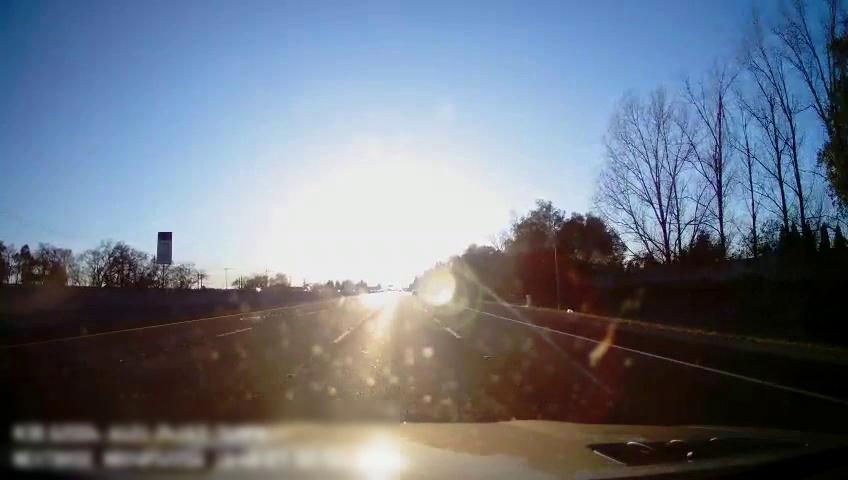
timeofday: Day
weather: Sunny
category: Drivable Space
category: Vehicles | SUV
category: Lanes | Alternate Lane
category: Lanes | Alternate Lane
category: Lanes | Current Lane
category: Lanes | Current Lane
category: Lanes | Alternate Lane
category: Traffic | Signs